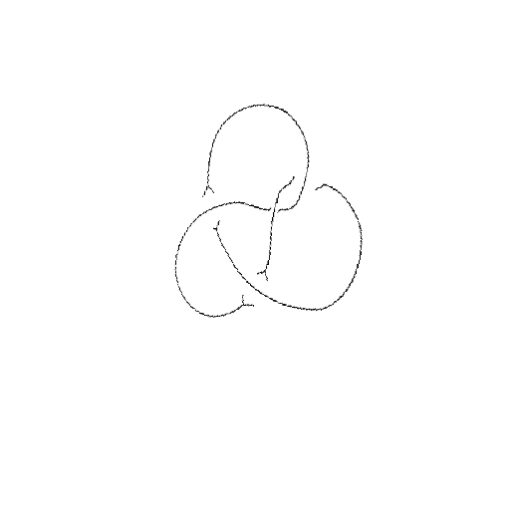
Crossing number: 4